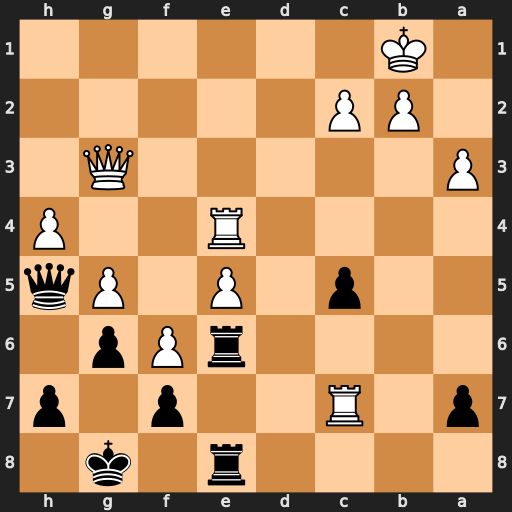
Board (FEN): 4r1k1/p1R2p1p/4rPp1/2p1P1Pq/4R2P/P5Q1/1PP5/1K6
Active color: b
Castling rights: -
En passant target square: -
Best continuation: Qd1+ Ka2 Qd5+ b3 Qxe4